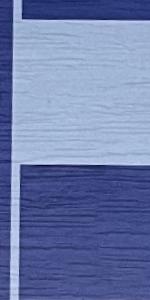
Label: Empty